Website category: sports
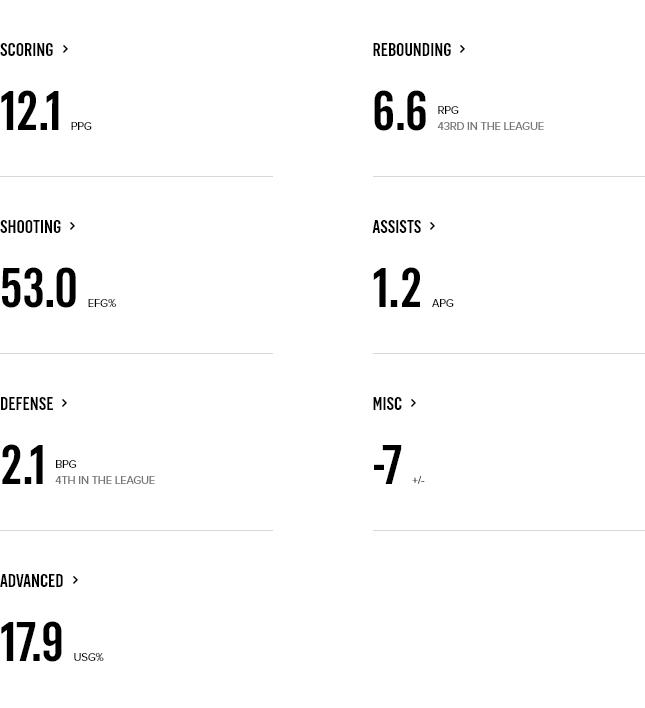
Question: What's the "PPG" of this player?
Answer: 12.1

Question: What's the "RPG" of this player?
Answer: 6.6

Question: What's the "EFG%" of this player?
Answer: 53.0

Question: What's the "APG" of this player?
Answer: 1.2

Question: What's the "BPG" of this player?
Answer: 2.1

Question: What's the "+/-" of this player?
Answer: -7

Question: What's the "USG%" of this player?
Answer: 17.9

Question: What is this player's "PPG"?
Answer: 12.1

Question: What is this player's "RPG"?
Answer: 6.6

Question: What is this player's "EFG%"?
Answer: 53.0

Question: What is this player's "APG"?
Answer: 1.2

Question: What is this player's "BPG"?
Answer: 2.1

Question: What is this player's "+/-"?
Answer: -7

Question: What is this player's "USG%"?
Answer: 17.9

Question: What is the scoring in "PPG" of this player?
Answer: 12.1

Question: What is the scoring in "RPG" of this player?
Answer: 6.6

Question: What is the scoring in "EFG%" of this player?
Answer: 53.0

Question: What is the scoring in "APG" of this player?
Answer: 1.2

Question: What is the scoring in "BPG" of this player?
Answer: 2.1

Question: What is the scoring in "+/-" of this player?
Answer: -7

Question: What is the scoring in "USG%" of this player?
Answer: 17.9

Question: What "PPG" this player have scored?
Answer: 12.1

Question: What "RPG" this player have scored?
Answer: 6.6

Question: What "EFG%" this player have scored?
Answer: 53.0

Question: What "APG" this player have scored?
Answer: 1.2

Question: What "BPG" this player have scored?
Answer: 2.1

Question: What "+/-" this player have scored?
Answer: -7

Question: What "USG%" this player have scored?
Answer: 17.9

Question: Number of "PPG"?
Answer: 12.1

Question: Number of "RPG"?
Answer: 6.6

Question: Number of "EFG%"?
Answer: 53.0

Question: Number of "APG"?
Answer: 1.2

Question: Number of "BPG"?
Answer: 2.1

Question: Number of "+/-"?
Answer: -7

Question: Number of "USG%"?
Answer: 17.9

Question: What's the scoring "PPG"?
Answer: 12.1

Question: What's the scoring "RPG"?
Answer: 6.6

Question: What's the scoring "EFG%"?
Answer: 53.0

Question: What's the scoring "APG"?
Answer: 1.2

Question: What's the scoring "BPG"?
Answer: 2.1

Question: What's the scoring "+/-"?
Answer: -7

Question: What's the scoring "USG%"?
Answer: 17.9